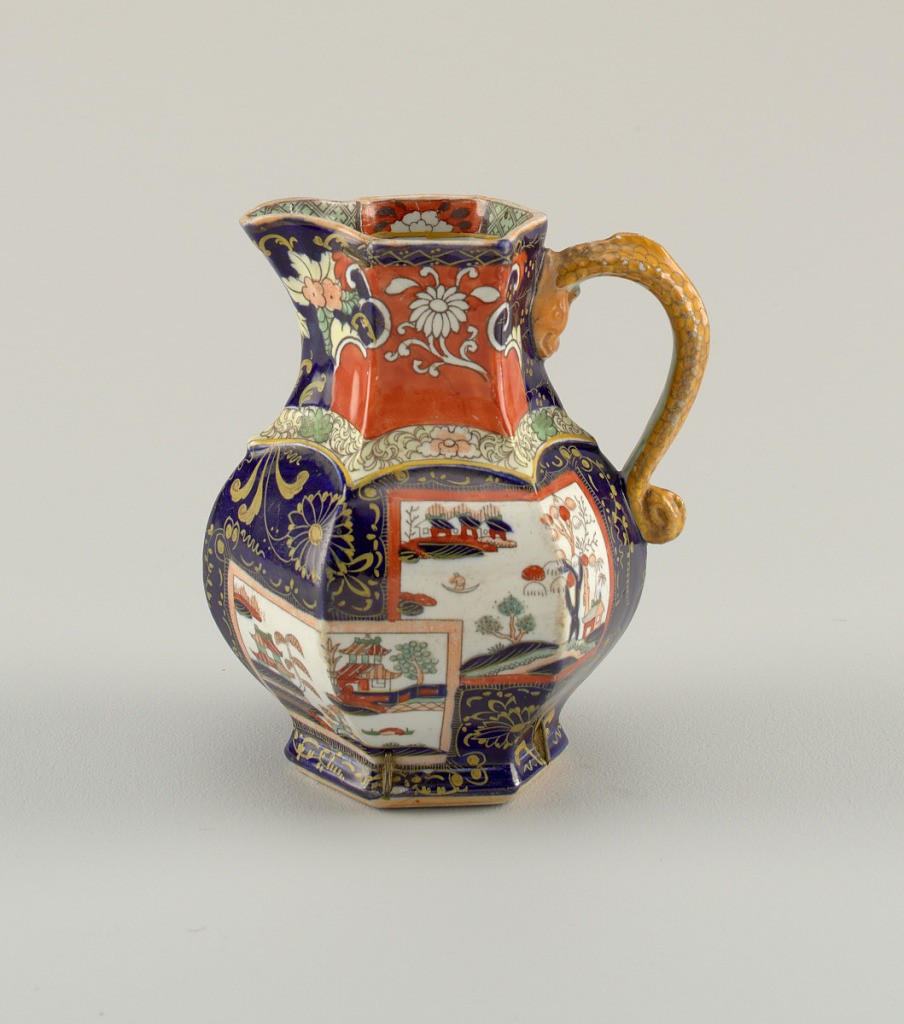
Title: Pitcher
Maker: Masons, England, founded 1806
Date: ca. 1830
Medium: Glazed stoneware (Ironestone China)
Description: Hexagonal in plan; pear-shaped with flaring foot and open spout. Handle in form of dragon. Imari style polychrome overglaze decoration: on blue ground flowers and reserve landscape vignettes.